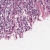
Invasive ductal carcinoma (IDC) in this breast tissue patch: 1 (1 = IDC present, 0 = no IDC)